Question: I have had a problem with formattings symbols shown on the image. I got help from this site and I used 'Html.fromHtml()' and hope that it would use the formatting, the only thing it did was to remove the formatting symbol but not anything else like newline or so.
If I cant find a way to use the formatting I wonder if it is possible to add a "
" everytime the symbol is shown. The thing is if I try to use a method like
(Ps the "[]" is used here instead of the real symbol cause I cant find out how to write it.
'''
int nr=theTextString.indexOf("[]")
and then replace the text with
theTextString=theTextString.substring(0,nr)+ "
" + theTextString.substring(nr);
'''
but the problem is that the symbol is not represented as a character to look for the index at, not in any way I know of. Would really be thankful for help.

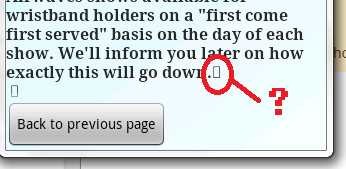
Answer: If '[]' crap character is only shown on the last chacter do this
'''
Log.i("My String before:", theTextString);
theTextString = theTextString.substring(0, theTextString.length()-2);
Log.i("My String after:", theTextString);
'''
Btw: '[]' <-- is not the same character (Infact, there are two characters) it is something else.
Solution: To encode the string
'''
theTextString = URLDecoder.decode(theTextString, HTTP.UTF-8);
'''